Field crop: tomato
Growth stage: 1
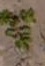
Species: portulaca